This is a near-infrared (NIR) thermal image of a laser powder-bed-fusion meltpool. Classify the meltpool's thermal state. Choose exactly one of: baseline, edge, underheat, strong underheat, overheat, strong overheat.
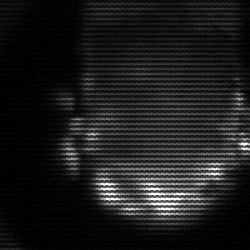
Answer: baseline